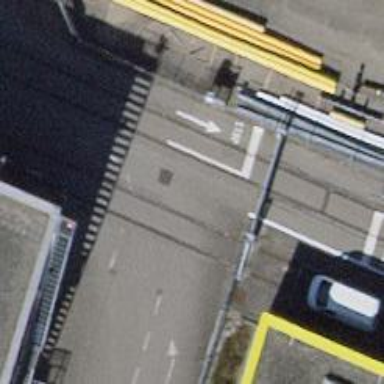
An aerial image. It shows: Level crossing along the railway.